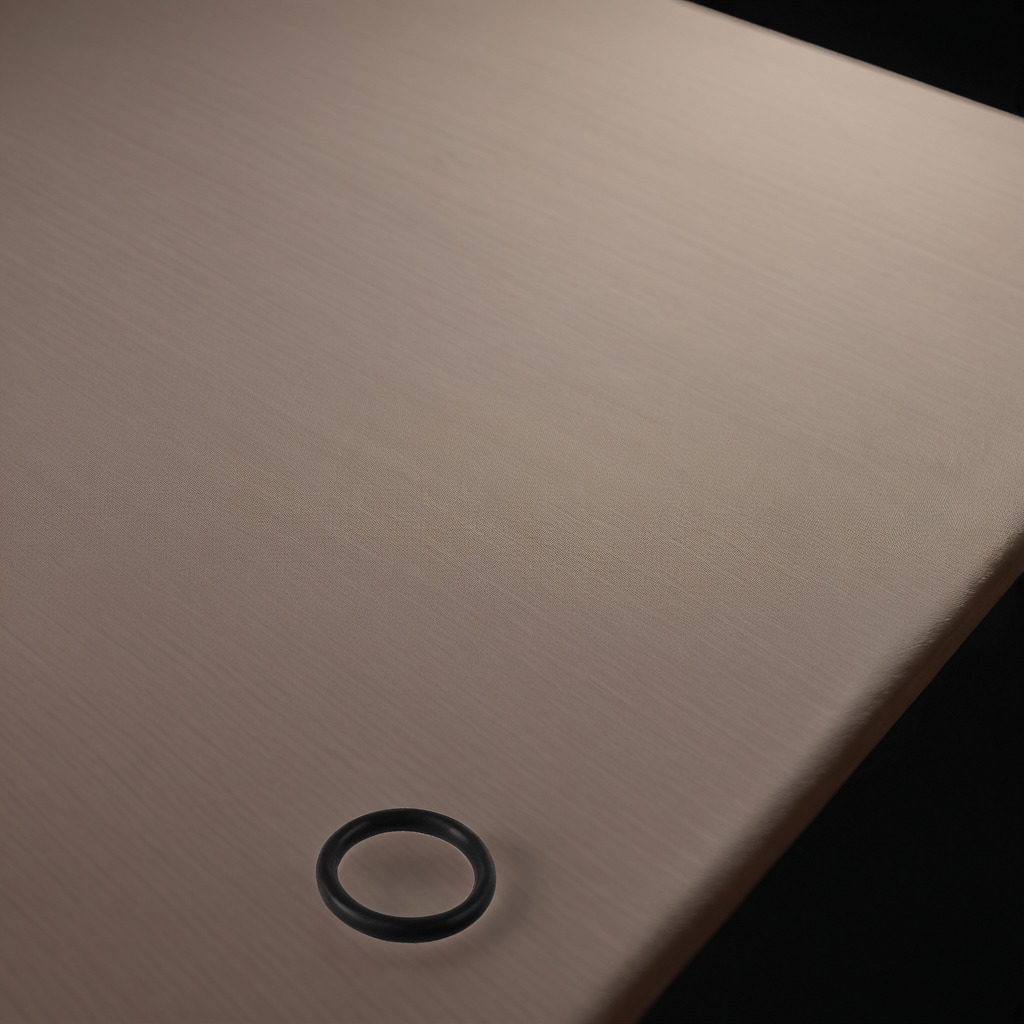
A rubber O-ring lying on a wooden table inside a workshop at night dim ambient light soft shadows worn but beneath the cloth